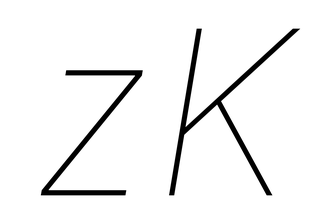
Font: Inter-Italic_Thin_Italic